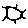
Label: sun